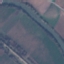
Land use / land cover: River